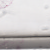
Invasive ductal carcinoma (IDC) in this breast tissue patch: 0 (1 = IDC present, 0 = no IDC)